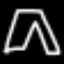
Label: pants